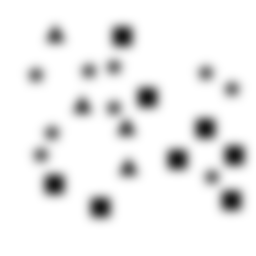
Squares: 8
Triangles: 4
Stars: 9
Total shapes: 21